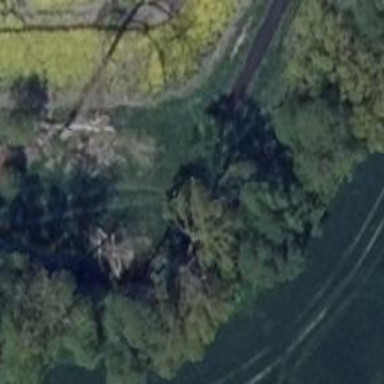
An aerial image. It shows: Row of trees in natural setting.